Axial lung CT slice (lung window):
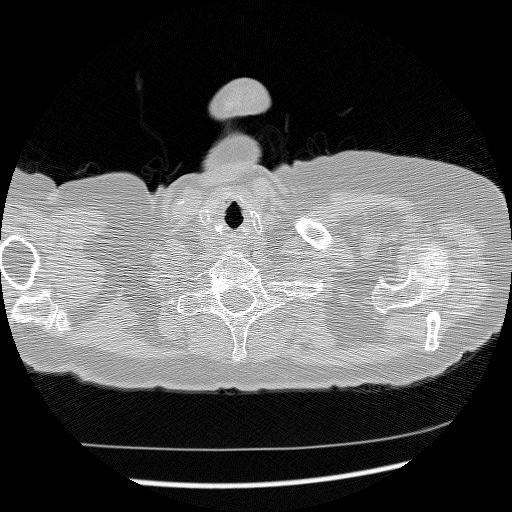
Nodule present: no